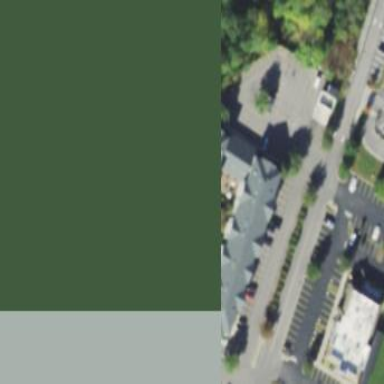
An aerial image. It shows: Hotel building.